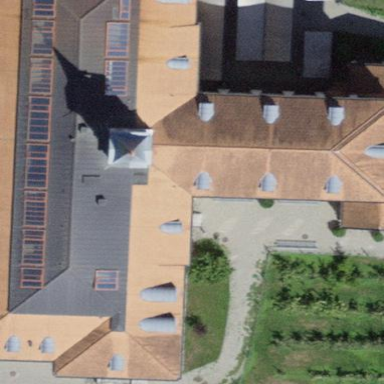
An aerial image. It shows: School building.